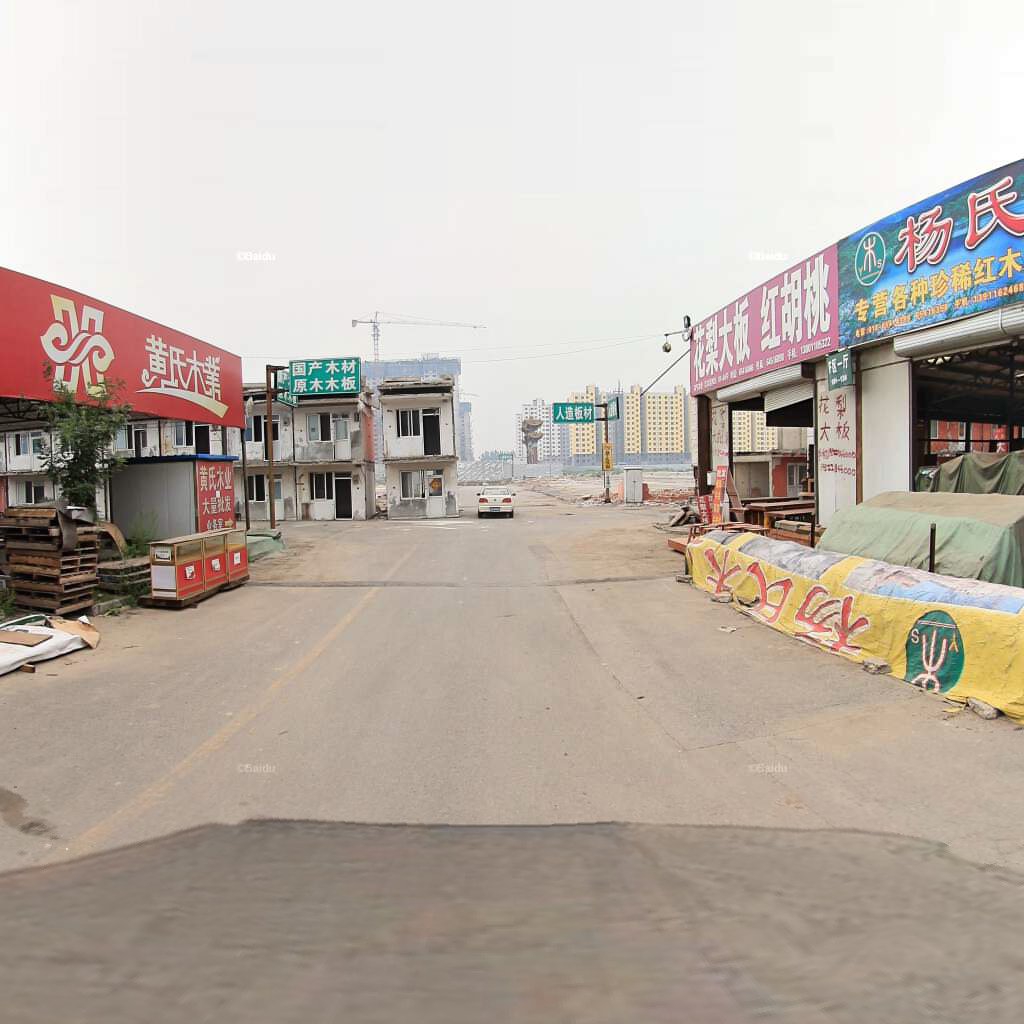
Region: Chaoyang
Road damage annotations: transverse crack, longitudinal crack, longitudinal crack